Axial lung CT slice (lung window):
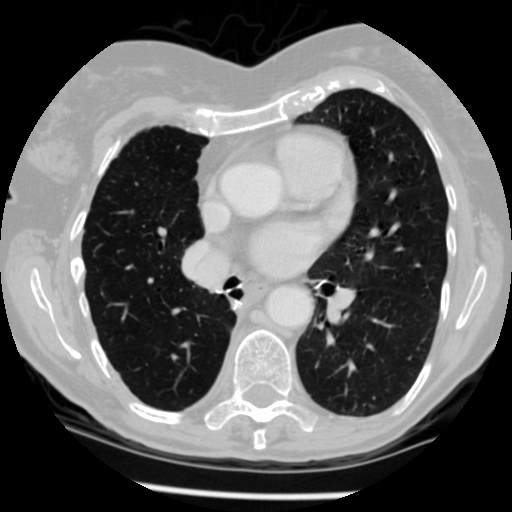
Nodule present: no